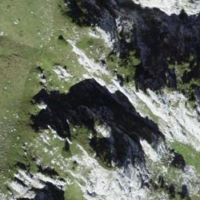
EUNIS habitat code: 50
Species observed at this site:
Gentianella campestris